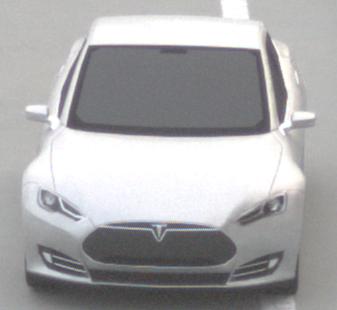
Make: Tesla
Model: Model S 60
Detailed model: Model S
Model produced from: 2013/10
Model produced until: 2014/10
Doors: 5
Color: white
Road condition: dry road
Daytime: morning or afternoon
Contrast: low contrast